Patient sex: F
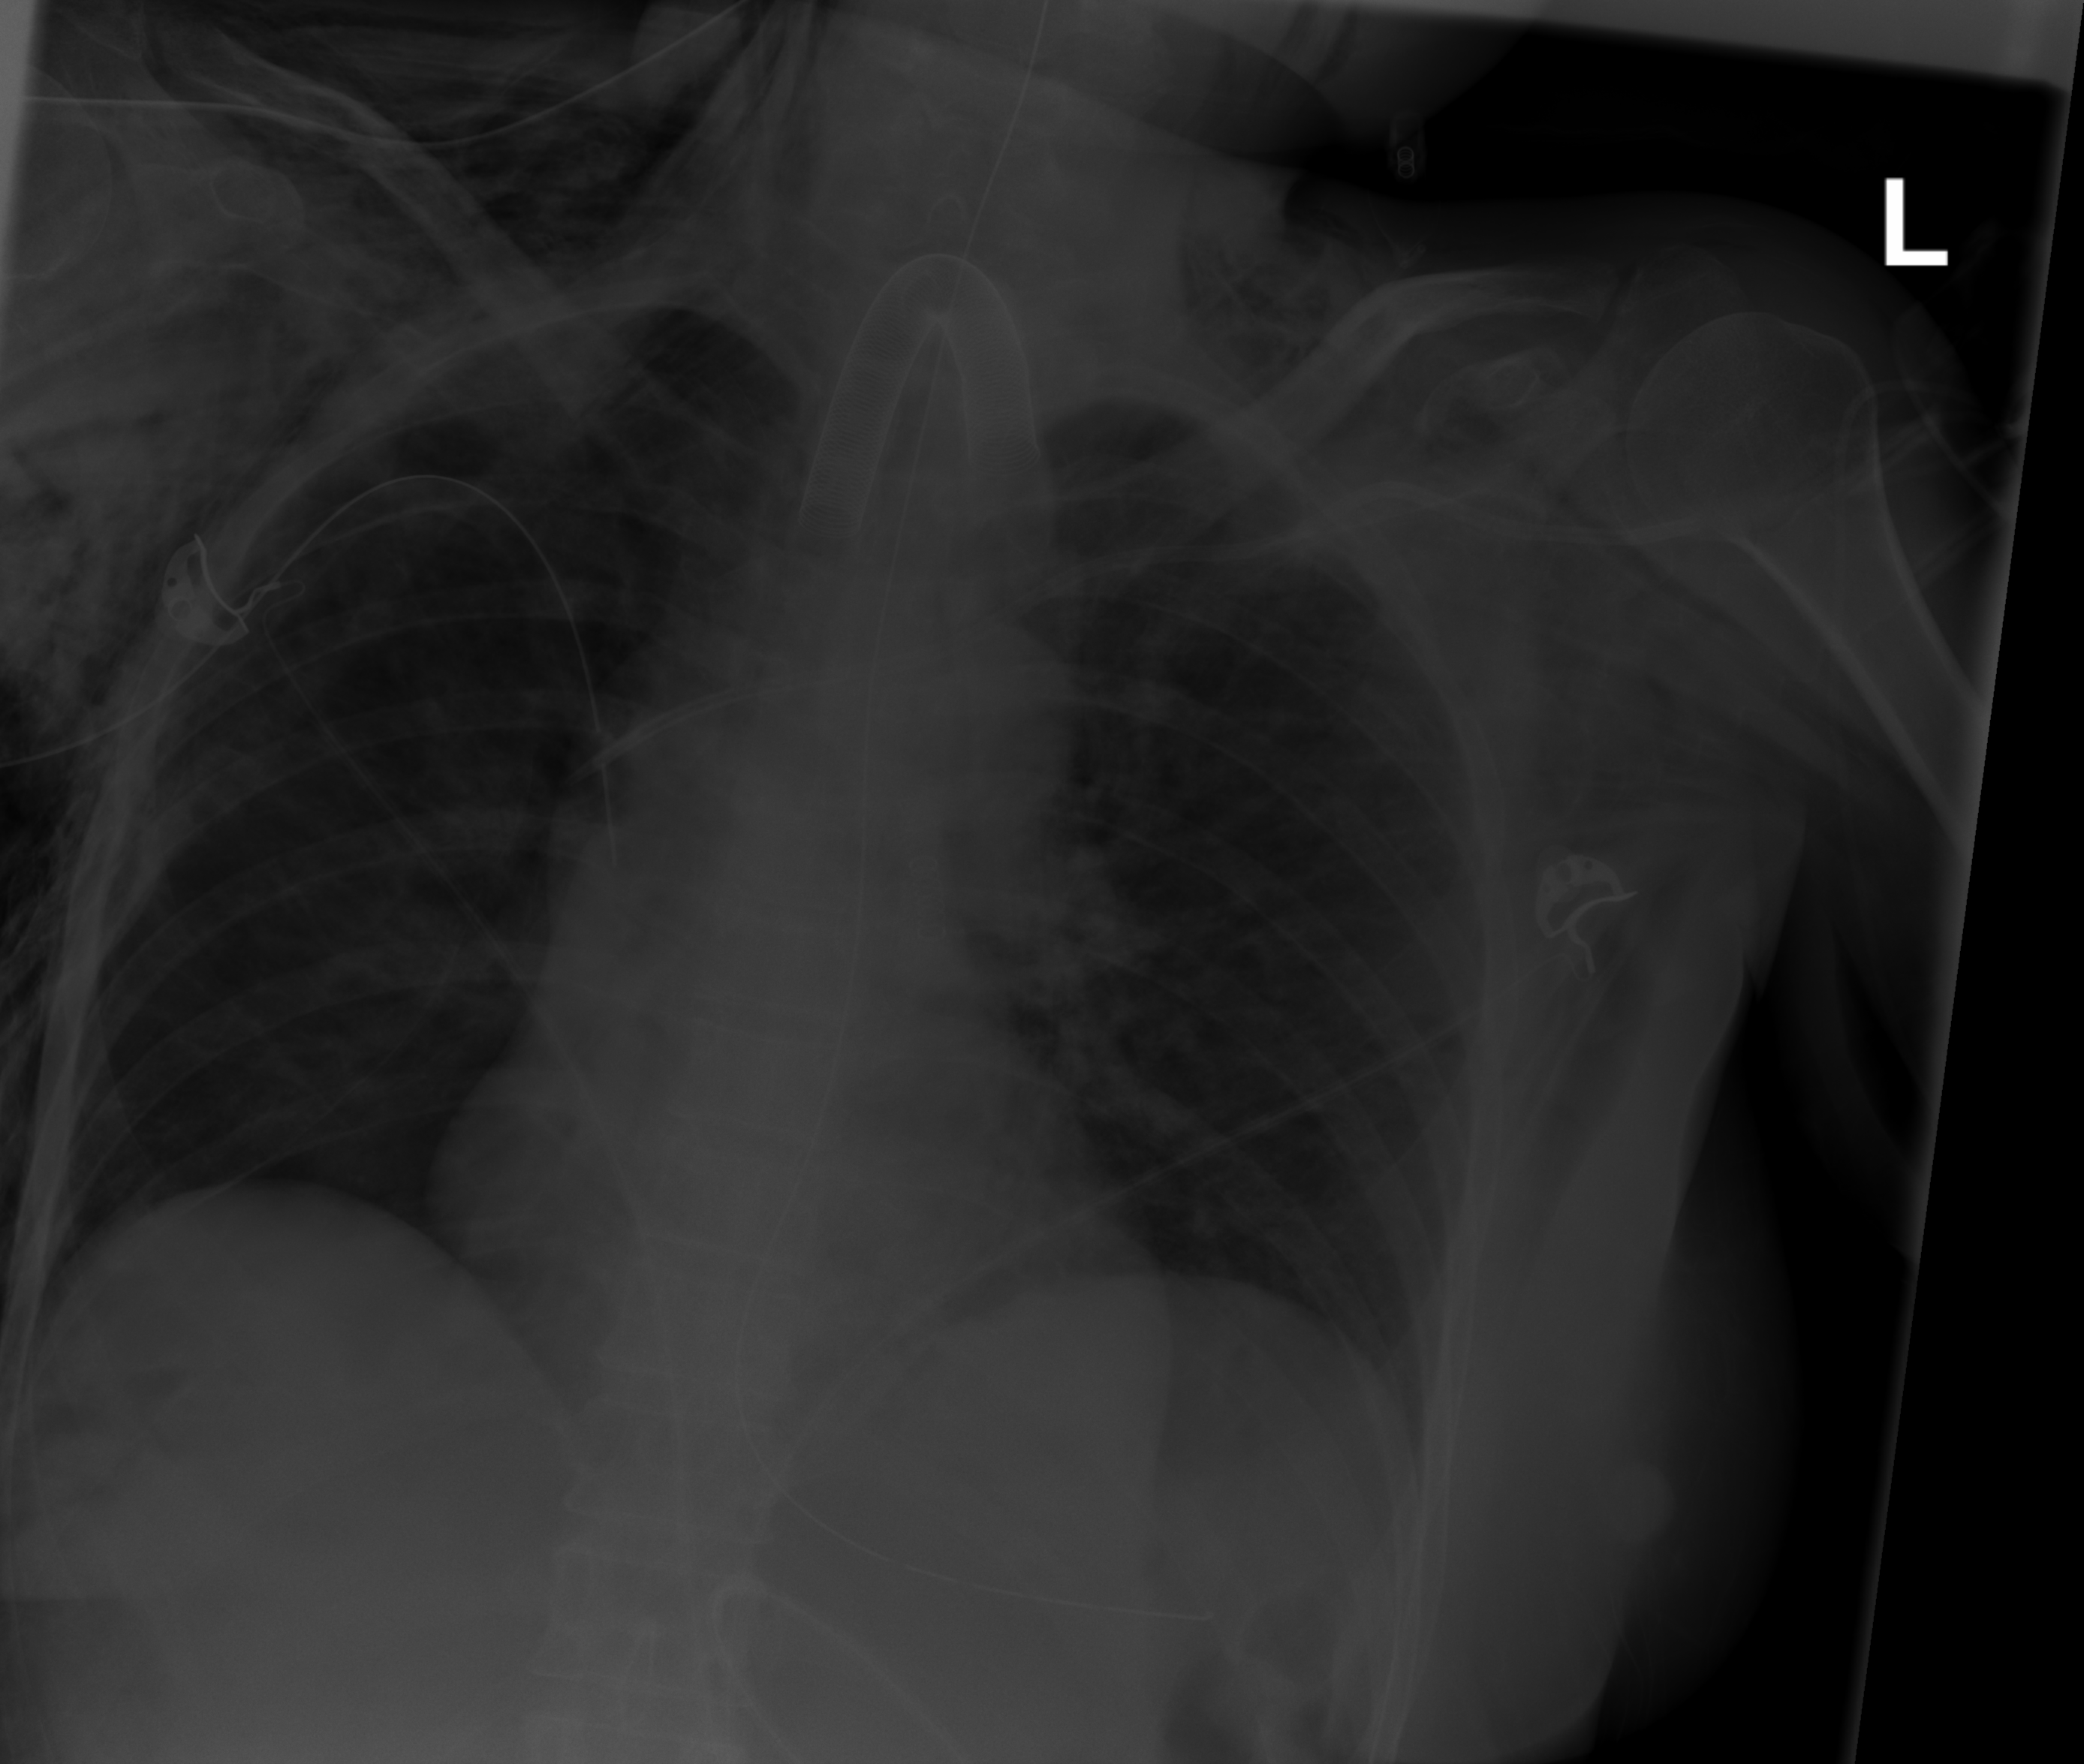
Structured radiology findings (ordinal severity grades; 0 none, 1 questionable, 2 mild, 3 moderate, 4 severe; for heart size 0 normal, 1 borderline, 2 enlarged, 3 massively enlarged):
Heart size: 0
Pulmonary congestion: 0
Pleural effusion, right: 0
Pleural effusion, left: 0
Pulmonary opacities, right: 0
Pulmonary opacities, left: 0
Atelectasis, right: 0
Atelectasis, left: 1